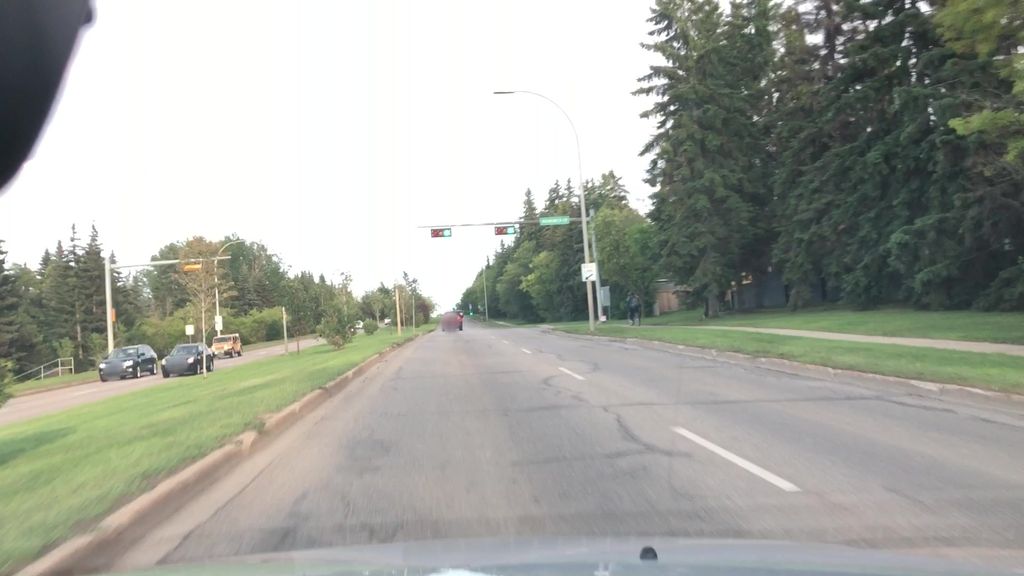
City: edmonton